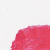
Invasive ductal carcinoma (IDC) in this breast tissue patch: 0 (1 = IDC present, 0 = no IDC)